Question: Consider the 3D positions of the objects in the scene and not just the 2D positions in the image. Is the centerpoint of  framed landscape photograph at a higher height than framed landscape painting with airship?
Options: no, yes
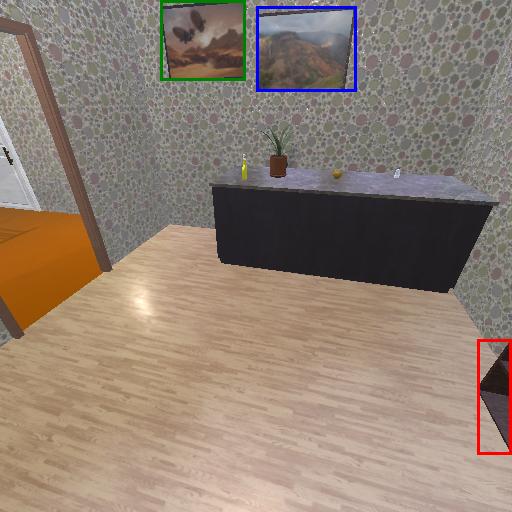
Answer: no